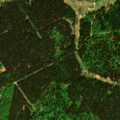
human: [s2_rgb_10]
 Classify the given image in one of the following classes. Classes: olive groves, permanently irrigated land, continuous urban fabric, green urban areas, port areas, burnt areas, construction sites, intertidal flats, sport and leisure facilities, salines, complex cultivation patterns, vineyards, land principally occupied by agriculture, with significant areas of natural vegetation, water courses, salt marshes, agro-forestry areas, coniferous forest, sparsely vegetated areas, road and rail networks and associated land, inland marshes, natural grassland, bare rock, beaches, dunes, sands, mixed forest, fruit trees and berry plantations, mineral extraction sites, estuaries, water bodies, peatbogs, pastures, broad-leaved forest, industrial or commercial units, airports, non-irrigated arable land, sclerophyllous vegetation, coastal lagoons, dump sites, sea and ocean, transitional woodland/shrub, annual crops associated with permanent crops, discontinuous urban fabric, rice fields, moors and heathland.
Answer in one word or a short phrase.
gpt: coniferous forest, mixed forest